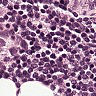
Metastatic tissue present: no